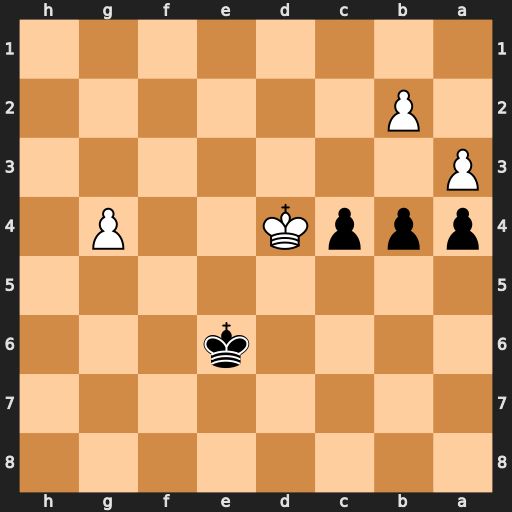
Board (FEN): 8/8/4k3/8/pppK2P1/P7/1P6/8
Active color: b
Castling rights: -
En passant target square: -
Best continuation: c3 Kd3 cxb2 Kc2 bxa3